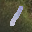
Label: 1